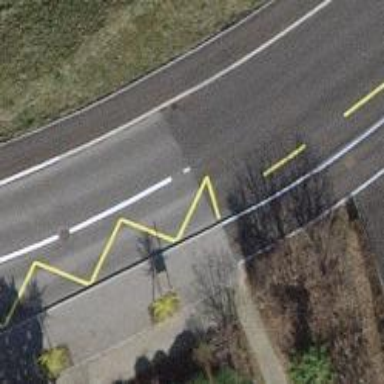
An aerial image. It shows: Bus stop equipped with public transport stop position.